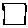
Label: square